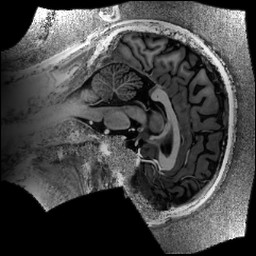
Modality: UNIT1
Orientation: sagittal
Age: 29
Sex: male
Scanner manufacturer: siemens
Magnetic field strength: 6.98 T
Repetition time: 6 s
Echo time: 0.00283 s